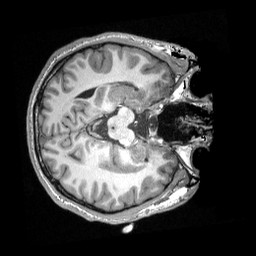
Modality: T1w
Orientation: axial